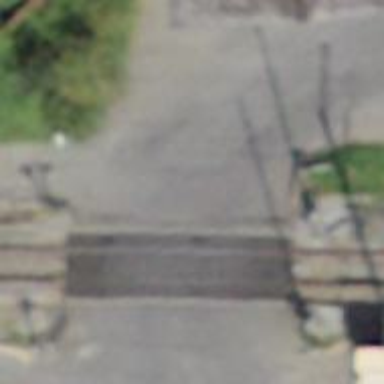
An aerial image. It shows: Railway level crossing.